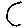
Label: moon